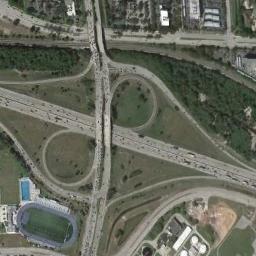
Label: overpass